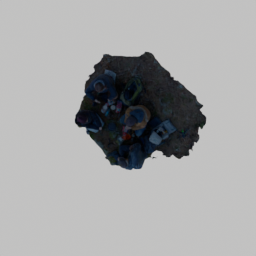
Label: people